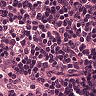
Metastatic tissue present: no